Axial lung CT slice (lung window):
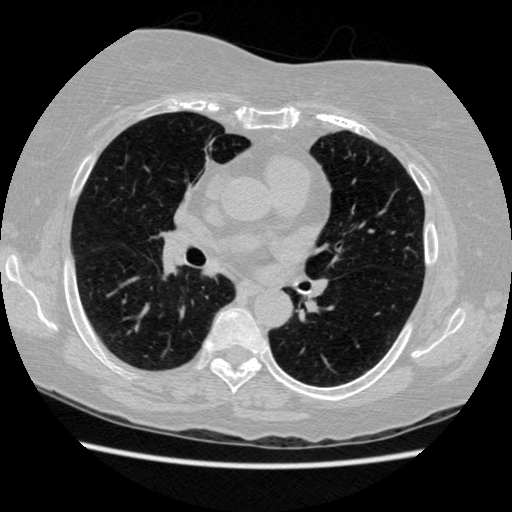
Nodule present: no